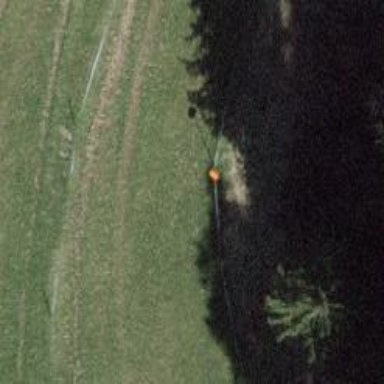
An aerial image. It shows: Aerial marker.